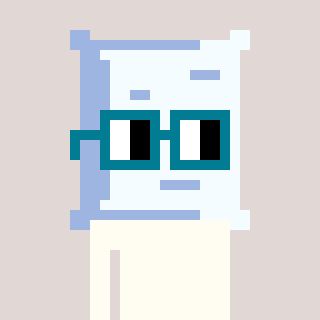
a pixel art character with square dark green glasses, a pillow-shaped head and a hotbrown-colored body on a warm background